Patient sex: M
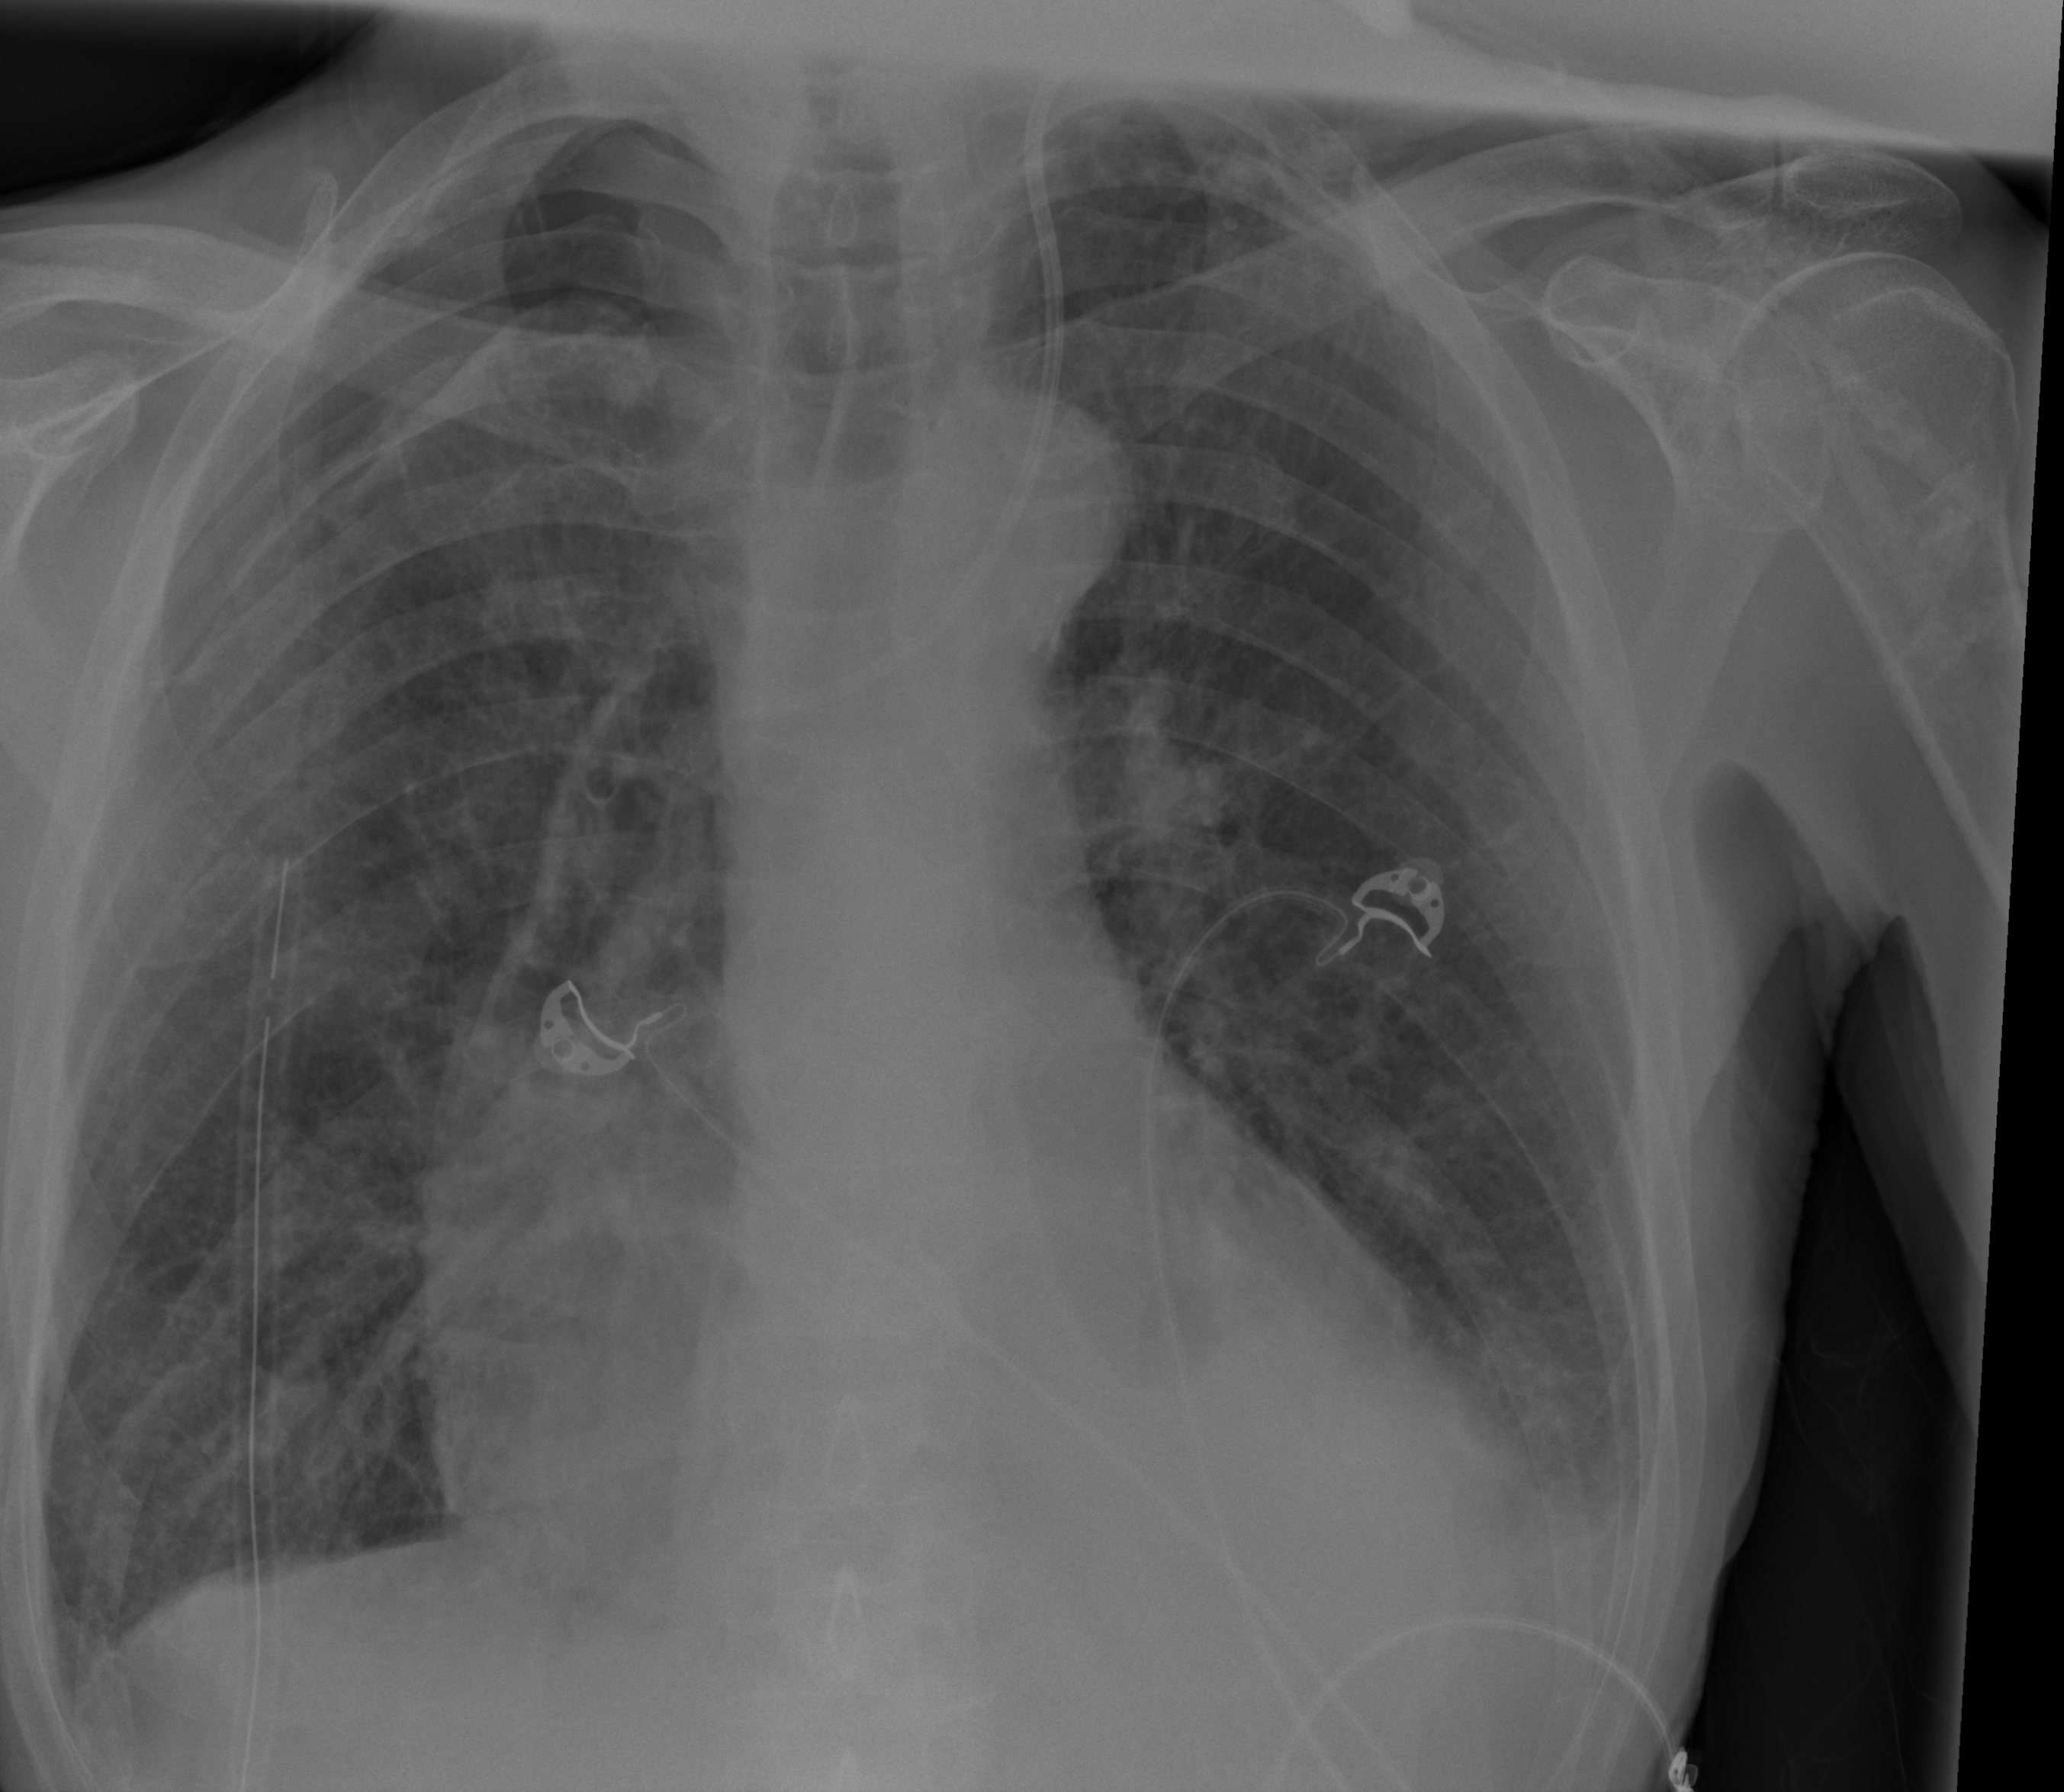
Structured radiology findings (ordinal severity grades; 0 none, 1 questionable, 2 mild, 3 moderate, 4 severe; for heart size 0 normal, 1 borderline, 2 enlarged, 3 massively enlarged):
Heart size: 2
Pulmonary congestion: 0
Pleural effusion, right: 2
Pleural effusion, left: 2
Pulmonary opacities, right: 2
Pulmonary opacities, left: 2
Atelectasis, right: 2
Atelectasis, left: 2